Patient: sex F, age 35
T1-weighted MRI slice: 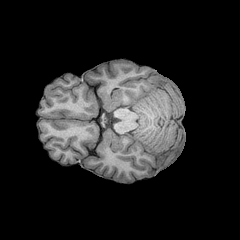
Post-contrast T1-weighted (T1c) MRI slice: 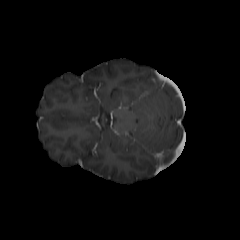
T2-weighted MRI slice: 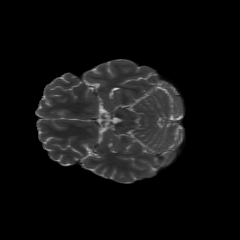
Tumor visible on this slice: no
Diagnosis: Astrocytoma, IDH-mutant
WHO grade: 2